Question: I have the following <URL>:

In text:
> SUM (k*1.07^n), n=c1 to n=c2
'k', 'c1' and 'c2' are 3 single numbers, specified in respective individual cells.
'k' is a constant, but 'c1' and 'c2' should be dynamically changeable.
---
I know it's a fairly simple mathematical concept so I'd be surprised if Excel couldn't do it, but I haven't been able to find the formula myself. I've tried 'SUM' and 'SUMIF', but from what I understand, that requires me to fill a whole range of cells each time I want to calculate something. I've also found some suggestions to use arrays in Excel, which I understand is automatically filling cells - which is at least a little more automated - but I'd rather not fill extra cells, if it's possible.
As a sidenote, I read Excel's accuracy is bad in high digit numbers, but as long as the first 5 digits are correct, it'll be accurate enough for my purpose.
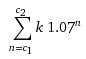
Answer: With , , and in A1, B1 and C1 respectively, use the following formula:
'''
=A1*SUMPRODUCT(1.07^ROW(INDIRECT(B1&":"&C1)))
'''
Regards